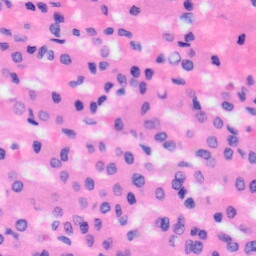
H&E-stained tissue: Liver